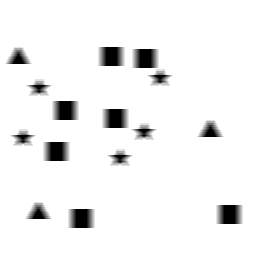
Squares: 7
Triangles: 3
Stars: 5
Total shapes: 15